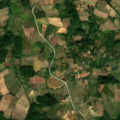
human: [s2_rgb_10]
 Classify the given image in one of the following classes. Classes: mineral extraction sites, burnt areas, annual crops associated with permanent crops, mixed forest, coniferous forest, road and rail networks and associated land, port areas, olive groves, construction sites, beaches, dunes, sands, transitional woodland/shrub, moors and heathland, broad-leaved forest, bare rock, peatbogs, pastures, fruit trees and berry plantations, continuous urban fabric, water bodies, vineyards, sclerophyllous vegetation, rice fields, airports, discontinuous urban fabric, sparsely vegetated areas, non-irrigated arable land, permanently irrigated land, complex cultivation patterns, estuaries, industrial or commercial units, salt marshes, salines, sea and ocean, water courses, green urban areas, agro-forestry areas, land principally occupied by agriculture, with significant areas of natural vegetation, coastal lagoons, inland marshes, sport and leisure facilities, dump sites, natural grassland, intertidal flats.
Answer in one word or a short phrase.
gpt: complex cultivation patterns, land principally occupied by agriculture, with significant areas of natural vegetation, broad-leaved forest